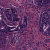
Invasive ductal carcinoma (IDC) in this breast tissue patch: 0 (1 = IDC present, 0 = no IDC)